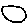
Label: circle